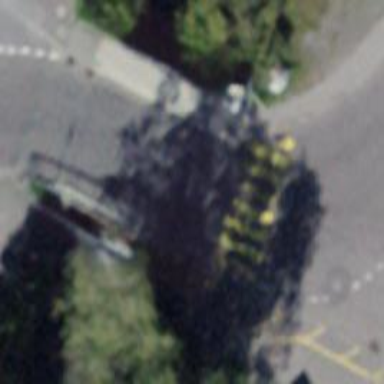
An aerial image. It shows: Zebra crossing on the road.